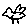
Label: bird